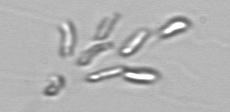
Label: Dinobryon